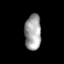
Tissue: skin
Cell type: Epithelial cells
Senescence score: 0.9132
Nuclear area (px): 576
Mean DAPI intensity: 160.922